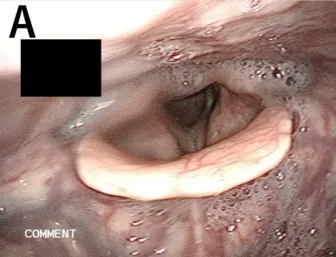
(A) Pre-operative video-endoscopic evaluation showing salivary penetration into the larynx and a wide pharyngeal space.
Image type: endoscopy (airway_endoscopy)